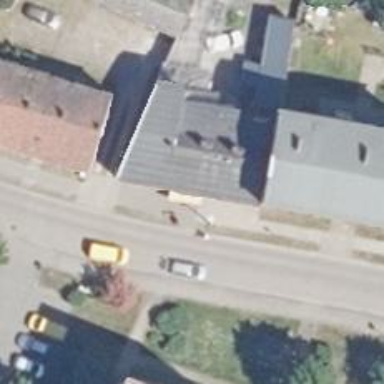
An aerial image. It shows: Bakery.